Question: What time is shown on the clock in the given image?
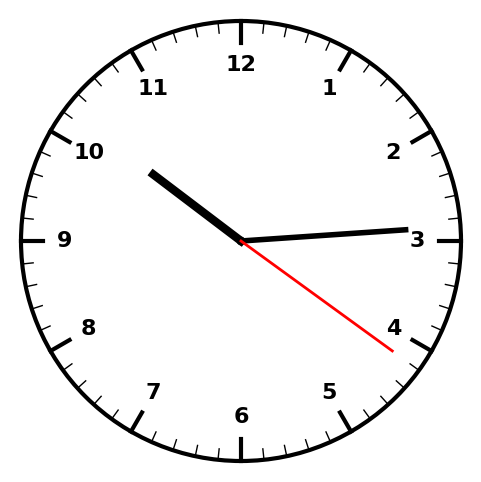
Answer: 10:14:21